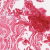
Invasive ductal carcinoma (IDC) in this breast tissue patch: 0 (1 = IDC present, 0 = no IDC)